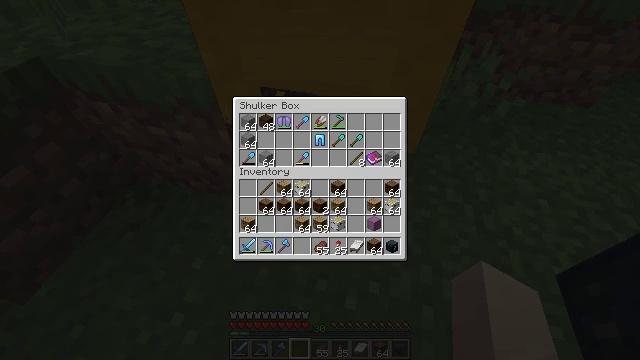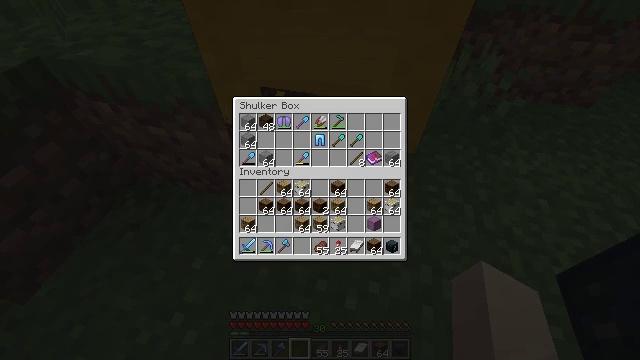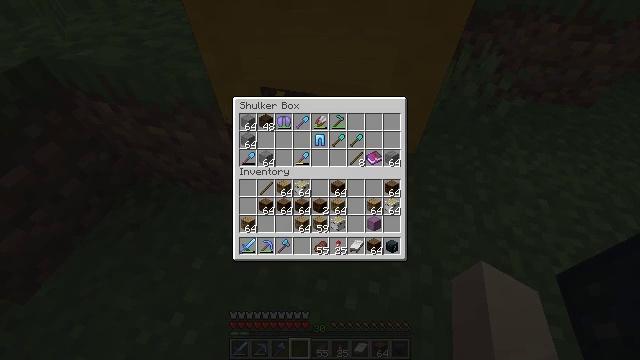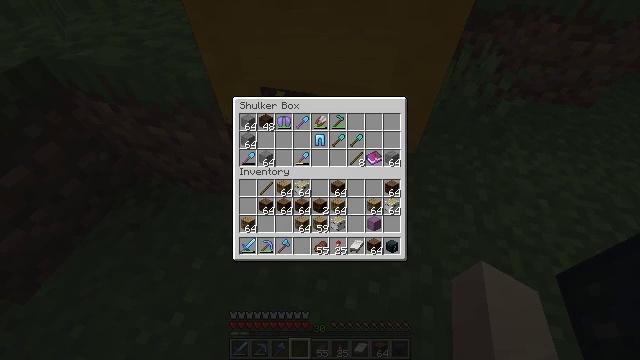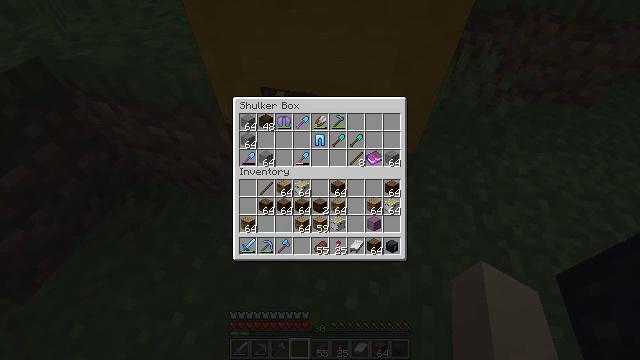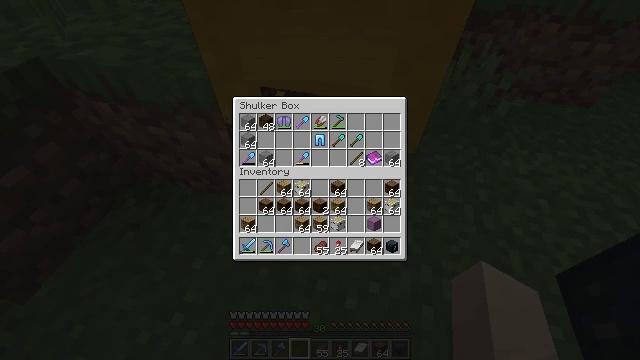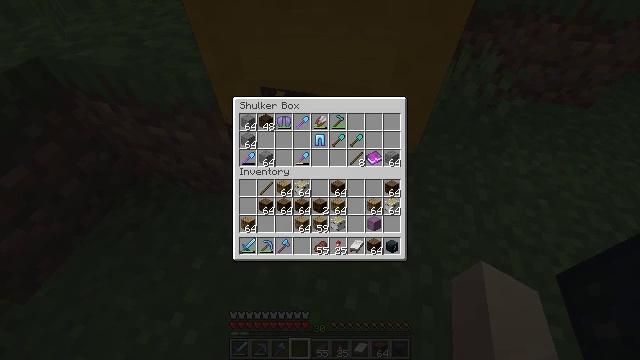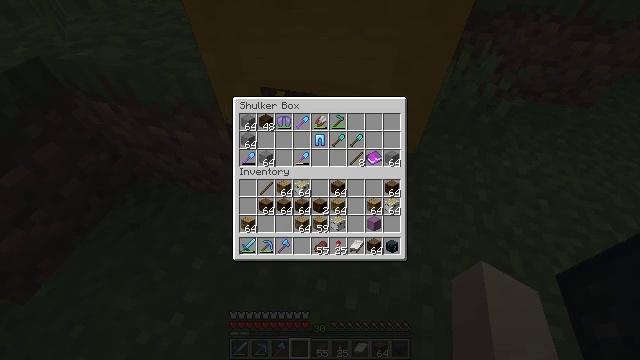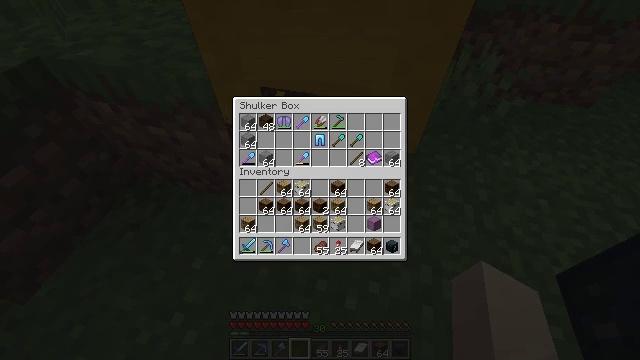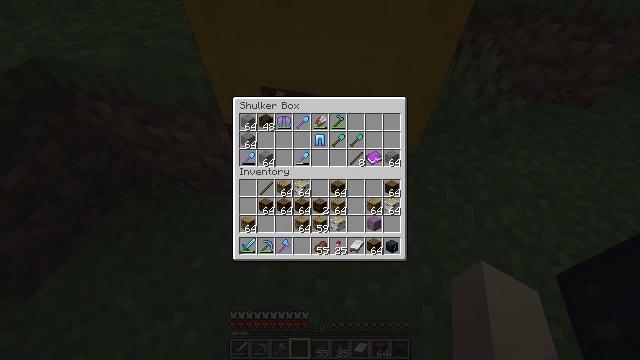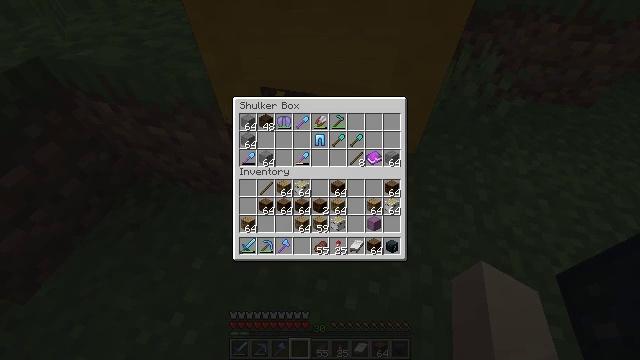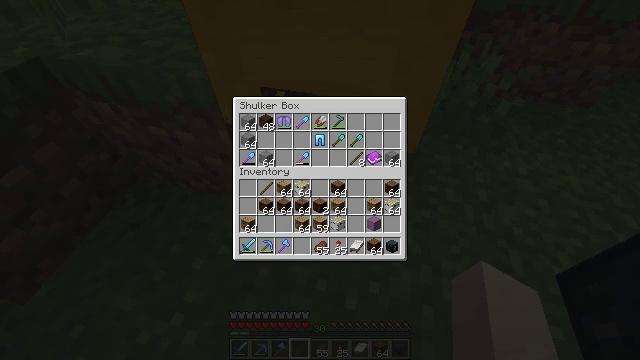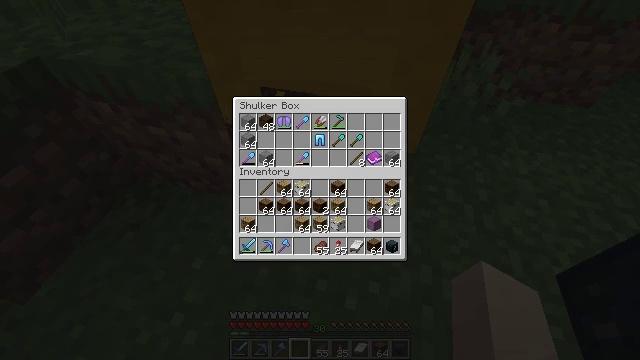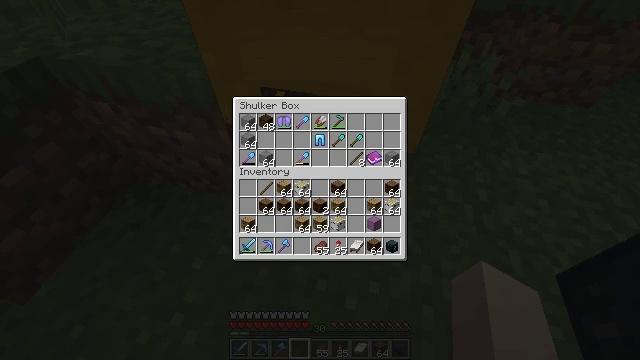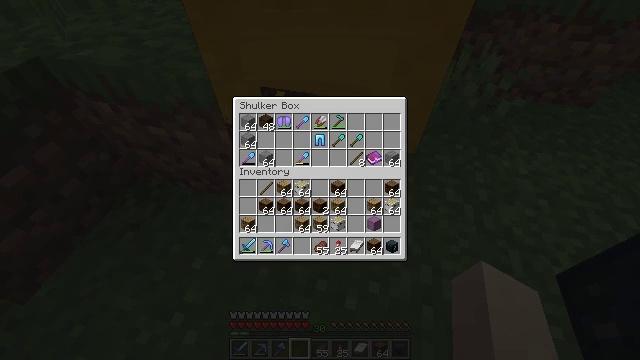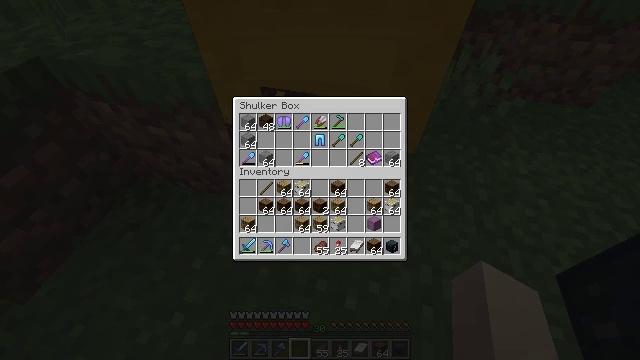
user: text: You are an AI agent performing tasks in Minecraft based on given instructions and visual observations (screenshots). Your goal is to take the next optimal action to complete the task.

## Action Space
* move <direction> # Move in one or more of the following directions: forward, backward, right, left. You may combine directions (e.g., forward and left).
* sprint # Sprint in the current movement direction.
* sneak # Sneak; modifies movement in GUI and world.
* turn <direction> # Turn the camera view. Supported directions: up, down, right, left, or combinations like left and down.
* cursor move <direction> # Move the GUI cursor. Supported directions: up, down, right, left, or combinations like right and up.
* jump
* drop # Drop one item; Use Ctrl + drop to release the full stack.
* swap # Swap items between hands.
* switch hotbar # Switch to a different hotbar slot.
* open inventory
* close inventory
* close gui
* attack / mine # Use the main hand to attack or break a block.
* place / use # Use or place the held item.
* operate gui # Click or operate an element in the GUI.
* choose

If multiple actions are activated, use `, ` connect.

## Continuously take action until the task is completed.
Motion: motion action
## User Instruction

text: Attack the yellow shulker box to pick it up.
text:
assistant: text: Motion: no_op
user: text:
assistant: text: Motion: no_op
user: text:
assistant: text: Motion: no_op
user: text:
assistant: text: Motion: no_op
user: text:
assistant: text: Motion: no_op
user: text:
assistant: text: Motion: no_op
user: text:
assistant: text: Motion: no_op
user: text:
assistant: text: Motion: no_op
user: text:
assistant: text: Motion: no_op
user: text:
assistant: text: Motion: no_op
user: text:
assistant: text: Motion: no_op
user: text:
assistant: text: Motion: no_op
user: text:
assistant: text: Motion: no_op
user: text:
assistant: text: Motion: no_op
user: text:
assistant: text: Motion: no_op
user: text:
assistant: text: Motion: no_op
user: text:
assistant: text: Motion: no_op
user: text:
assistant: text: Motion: cursor move up
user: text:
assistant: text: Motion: no_op
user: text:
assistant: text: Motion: no_op
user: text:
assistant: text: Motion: no_op
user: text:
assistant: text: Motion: cursor move down
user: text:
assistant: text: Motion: cursor move down
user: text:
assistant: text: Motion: no_op
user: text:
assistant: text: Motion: no_op
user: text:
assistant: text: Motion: no_op
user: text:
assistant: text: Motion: no_op
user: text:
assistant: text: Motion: no_op
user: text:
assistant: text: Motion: no_op
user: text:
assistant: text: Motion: no_op